Aerial crown-view tile of a tropical tree (Barro Colorado Island, Panama), acquired 20250414:
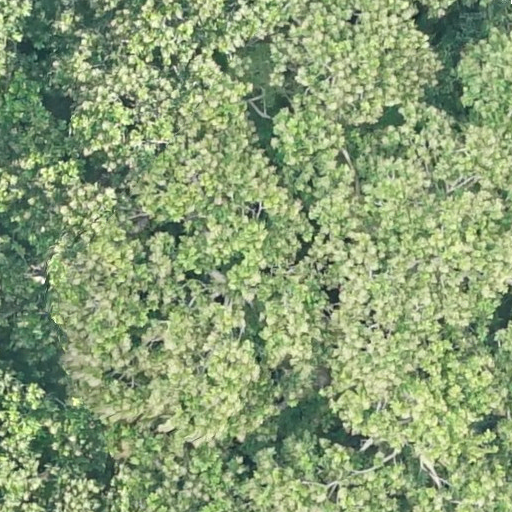
Species: Anacardium excelsum
GBIF accepted scientific name: Anacardium excelsum
Crown area: 967.114 m²